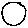
Label: circle